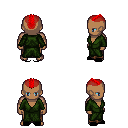
a pixel art fantasy rpg character, male body template, human, dark skin, green robe, robe skirt, red short mohawk hairstyle, black slippers, four views (front, back, left, right), 2x2 character sprite sheet, small pixel art, hard edges, no anti-aliasing